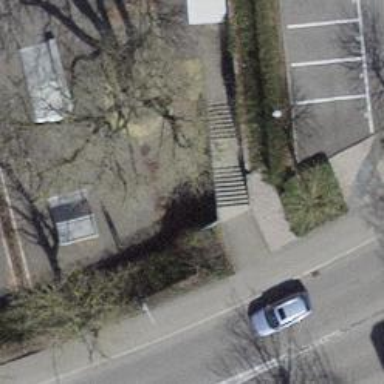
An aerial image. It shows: Road with steps.